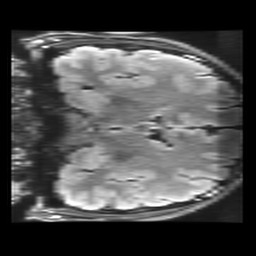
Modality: FLAIR
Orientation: coronal
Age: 25
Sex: male
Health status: healthy
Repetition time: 12 s
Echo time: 0.09782 s